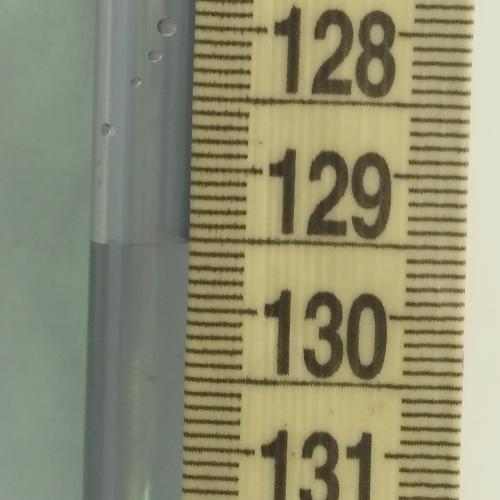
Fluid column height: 129.5 cm